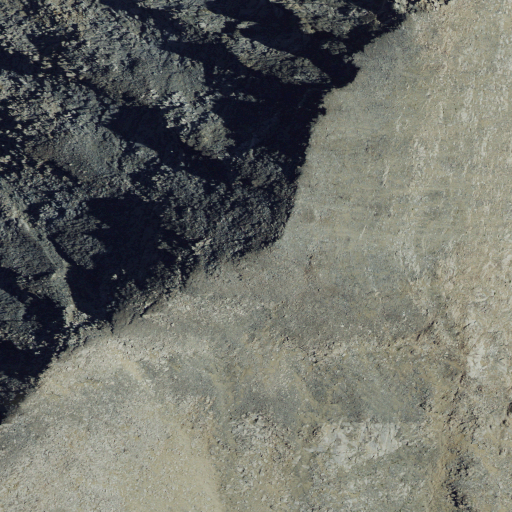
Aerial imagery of mountain in California named State Peak containing barren land, shrub, and snow